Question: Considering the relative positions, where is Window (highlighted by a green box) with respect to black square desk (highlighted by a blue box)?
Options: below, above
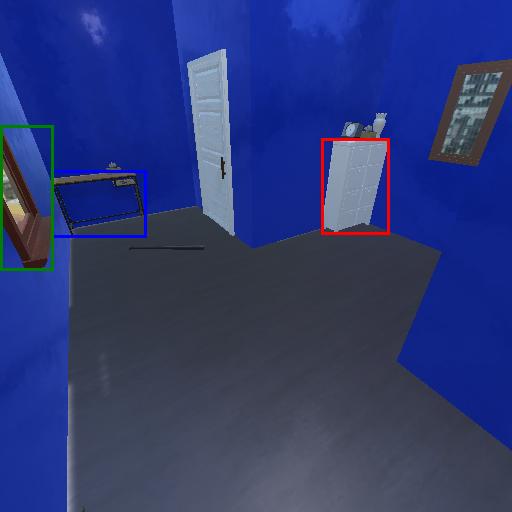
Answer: below